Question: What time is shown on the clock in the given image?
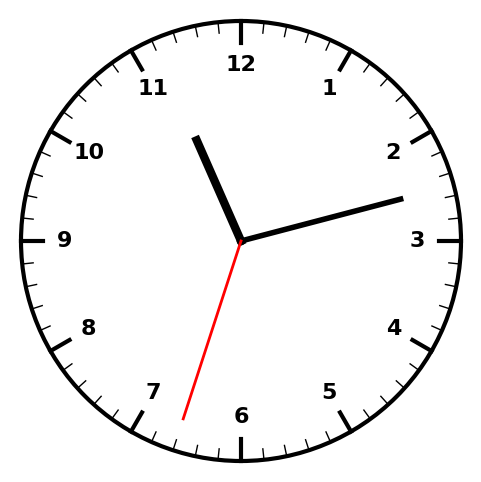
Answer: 11:12:33